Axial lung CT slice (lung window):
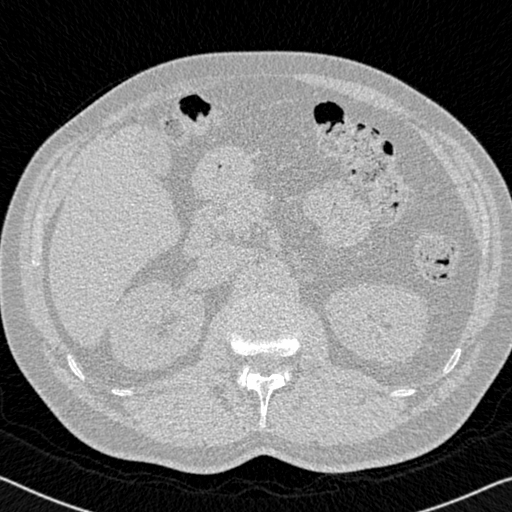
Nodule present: no